【题型】解答题　【知识点】平面几何　【难度】easy
如图，已知在$\text{Rt}\triangle ABC$中，$\angle ACB=90^\circ$，$AD$平分$\angle BAC$，$CD \perp AD$，垂足为点$D$，$DE \parallel AB$，交边$BC$于点$E$，$\tan B = \dfrac{5}{12}$，求$\dfrac{DE}{AB}$的值。

【解答】
\noindent
【分析】本题考查了相似三角形的判定与性质，全等三角形的判定与性质，解直角三角形，平行线的性质，角平分线的定义，先证明$\triangle CAD \cong \triangle FAD$，得$AC = AF$，$CD = DF$，再运用$\tan B = \dfrac{5}{12}$，得出$AC = AF = 5x$，$CB = 12x$，结合勾股定理列式计算$AB = 13x$，再证明$\triangle CDE \backsim \triangle CFB$，得出$\dfrac{DE}{FB} = \dfrac{CD}{CF} = \dfrac{1}{2}$，则$DE = 4x$，所以$\dfrac{DE}{AB} = \dfrac{4x}{13x} = \dfrac{4}{13}$，即可作答。正确掌握相关知识是解题的关键。

\vspace{1em}
\noindent
【详解】解：如图，延长$CD$交$AB$于点$F$，\\

$\because AD$平分$\angle BAC$，\\
$\therefore \angle CAD = \angle FAD$，\\
$\because CD \perp AD$，\\
$\therefore \angle CDA = \angle FDA = 90^\circ$，\\
$\because AD = AD$，\\
$\therefore \triangle CAD \cong \triangle FAD(\text{ASA})$，\\
$\therefore AC = AF$，$CD = DF$，\\
在$\text{Rt}\triangle ABC$中，$\tan B = \dfrac{AC}{BC} = \dfrac{5}{12}$，\\
$\therefore$ 设$AC = AF = 5x$，则$CB = 12x$，\\
$\therefore AB = \sqrt{CA^2 + CB^2} = 13x$，\\
$\therefore FB = AB - AF = 13x - 5x = 8x$，\\
$\because DE \parallel AB$，\\
$\therefore \angle CDE = \angle CFB$，$\angle CED = \angle B$，\\
$\therefore \triangle CDE \backsim \triangle CFB$，\\
$\therefore \dfrac{DE}{FB} = \dfrac{CD}{CF} = \dfrac{CD}{2CD} = \dfrac{1}{2}$，\\
则$DE = \dfrac{1}{2} \cdot FB = 4x$，\\
$\therefore \dfrac{DE}{AB} = \dfrac{4x}{13x} = \dfrac{4}{13}$。
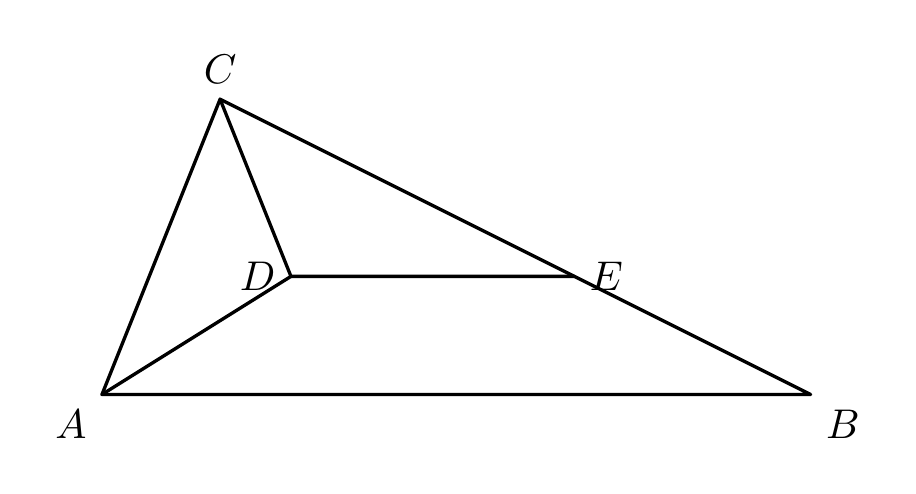